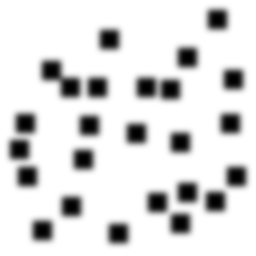
Squares: 25
Triangles: 0
Stars: 0
Total shapes: 25